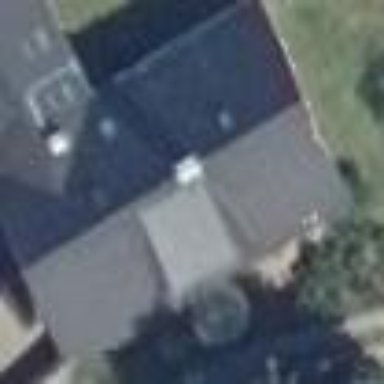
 where the roof is oriented along the structure. The color of the roof is black."